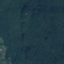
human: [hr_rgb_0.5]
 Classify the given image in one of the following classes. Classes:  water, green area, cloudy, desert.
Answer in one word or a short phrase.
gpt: green area